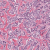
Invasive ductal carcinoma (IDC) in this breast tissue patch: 1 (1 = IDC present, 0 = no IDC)